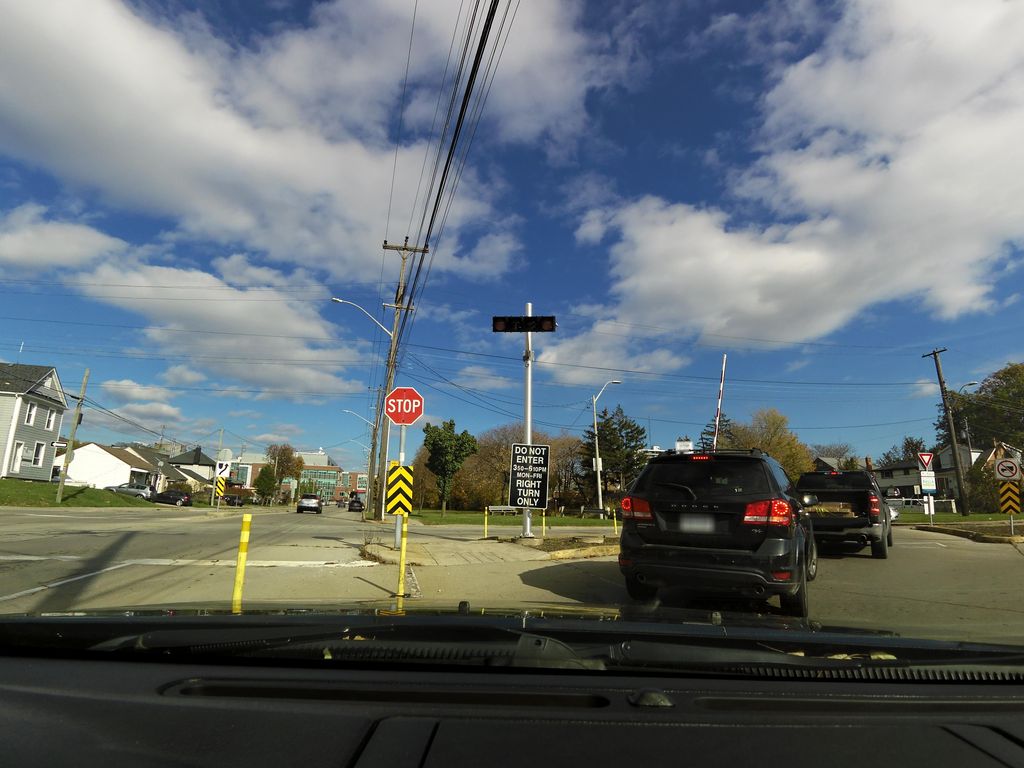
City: hamilton